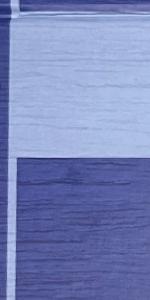
Label: Empty